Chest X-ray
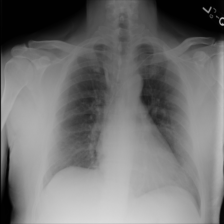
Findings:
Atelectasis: negative
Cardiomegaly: negative
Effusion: negative
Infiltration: negative
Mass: negative
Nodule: negative
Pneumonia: negative
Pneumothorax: negative
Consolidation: negative
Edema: negative
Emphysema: negative
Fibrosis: negative
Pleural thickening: negative
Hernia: negative